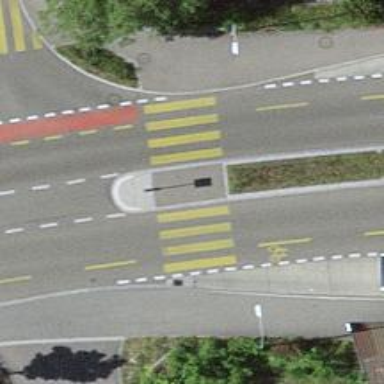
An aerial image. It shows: Uncontrolled zebra crossing with pedestrian island.